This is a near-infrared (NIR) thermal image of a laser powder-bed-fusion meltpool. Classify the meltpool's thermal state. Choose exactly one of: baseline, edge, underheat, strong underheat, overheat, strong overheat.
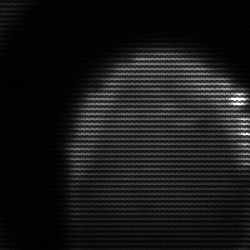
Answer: edge